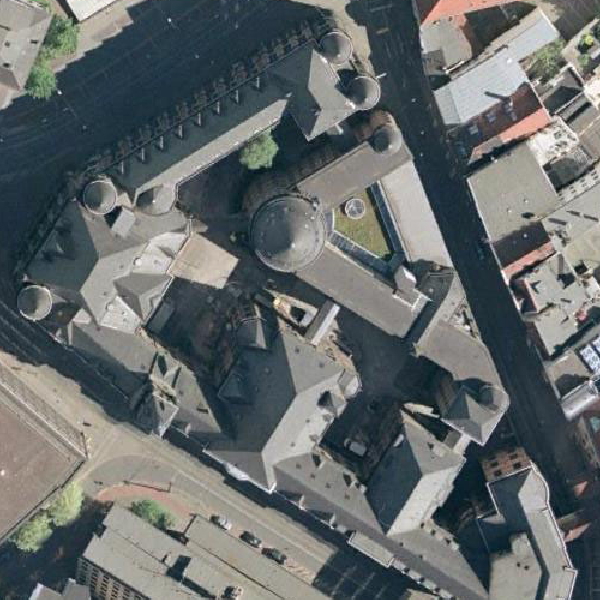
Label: Church